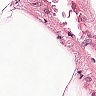
Metastatic tissue present: no